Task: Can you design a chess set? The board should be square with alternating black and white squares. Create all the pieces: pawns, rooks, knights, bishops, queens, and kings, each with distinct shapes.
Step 1130:
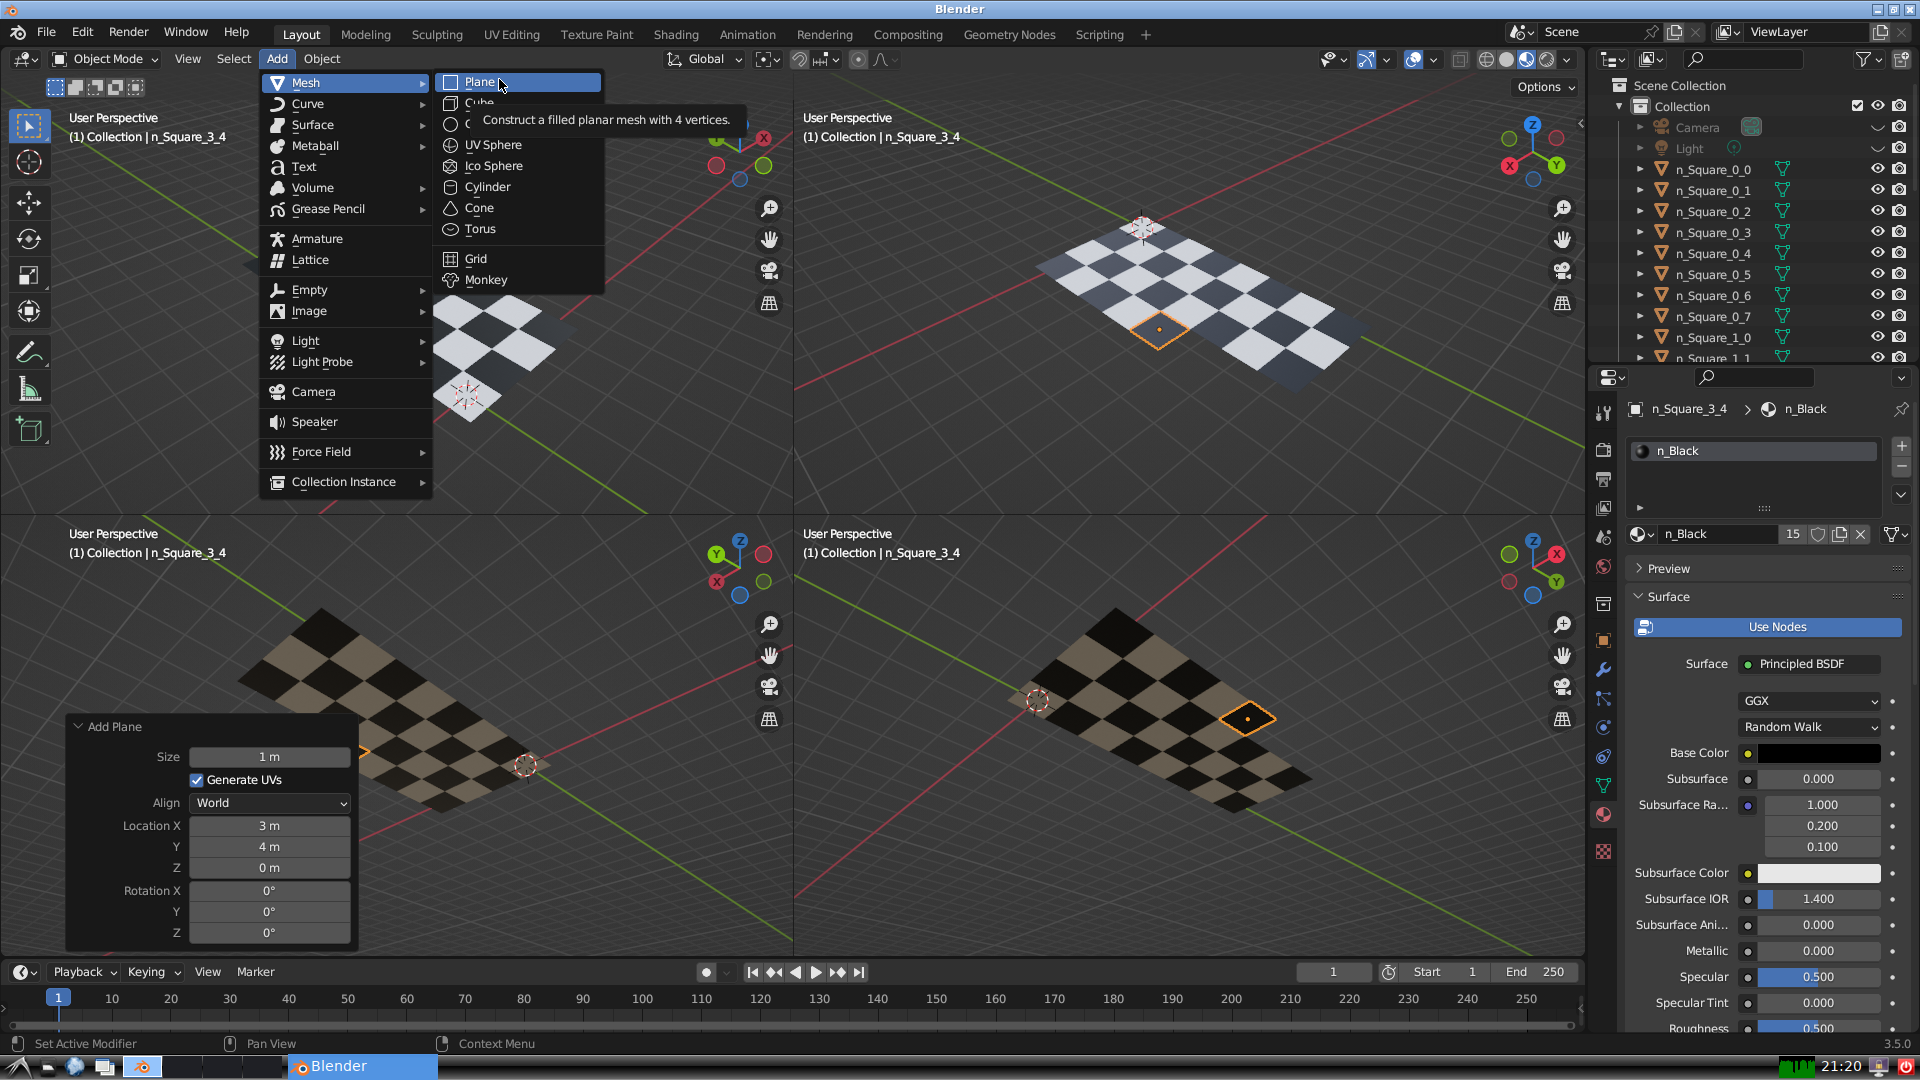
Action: click: no